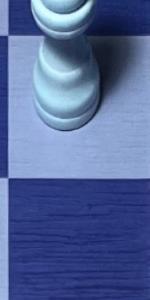
Label: Empty